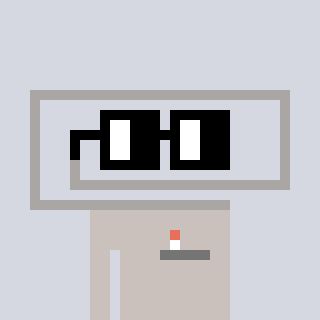
a pixel art character with square black glasses, a paperclip-shaped head and a foggrey-colored body on a cool background